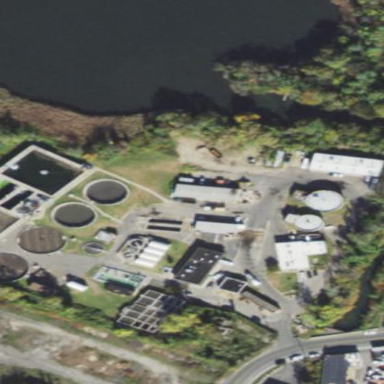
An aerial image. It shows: View of wastewater plant.